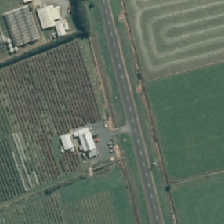
Land cover: urban_build_up